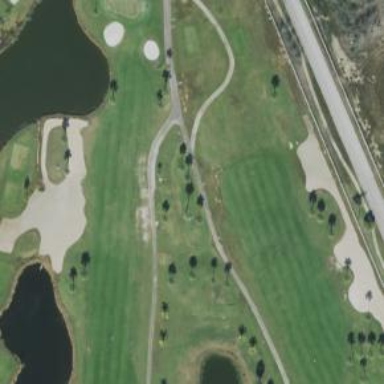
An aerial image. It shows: Path used for both walking and golf.